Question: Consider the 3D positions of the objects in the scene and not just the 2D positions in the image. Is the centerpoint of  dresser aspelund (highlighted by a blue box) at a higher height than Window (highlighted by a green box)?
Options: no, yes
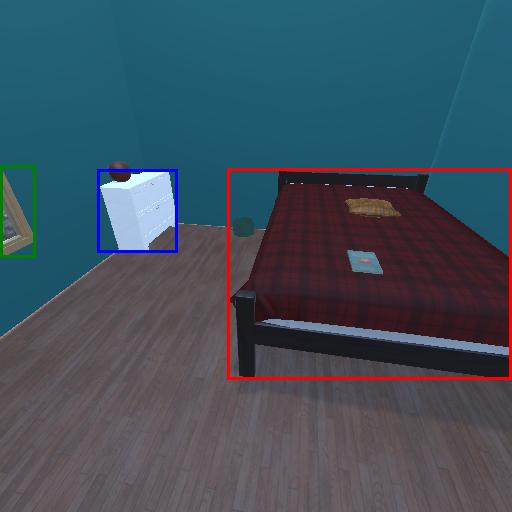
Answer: no